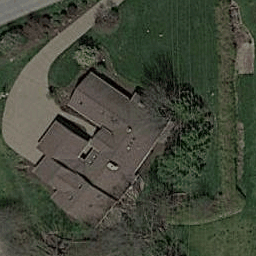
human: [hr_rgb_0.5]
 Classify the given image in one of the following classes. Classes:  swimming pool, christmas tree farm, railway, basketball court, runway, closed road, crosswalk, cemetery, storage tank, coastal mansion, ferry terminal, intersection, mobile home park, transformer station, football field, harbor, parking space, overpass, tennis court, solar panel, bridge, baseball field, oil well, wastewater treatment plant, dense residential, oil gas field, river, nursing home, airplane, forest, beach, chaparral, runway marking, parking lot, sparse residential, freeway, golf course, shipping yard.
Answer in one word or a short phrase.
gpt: sparse residential